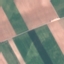
Land use / land cover: AnnualCrop